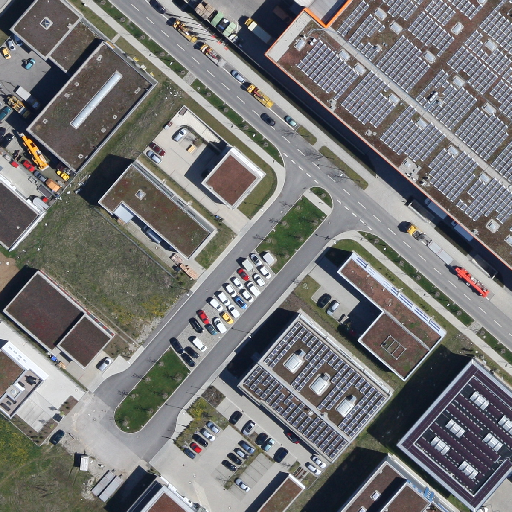
Referring expression: road